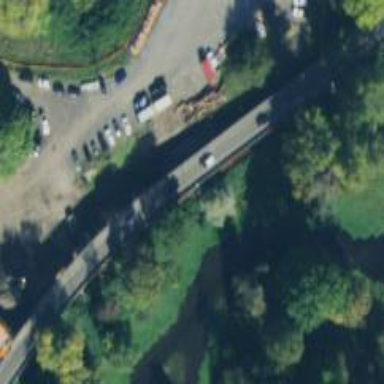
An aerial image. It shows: Service road that crosses over bridge.